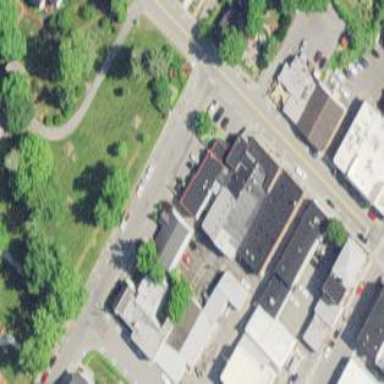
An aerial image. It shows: Retail building.